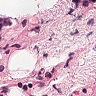
Metastatic tissue present: no